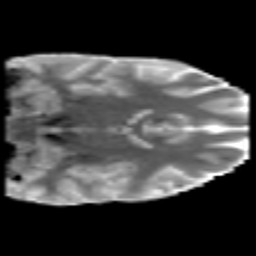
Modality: MD
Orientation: coronal
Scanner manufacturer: philips
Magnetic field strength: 3 T
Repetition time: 8.6 s
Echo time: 0.127 s